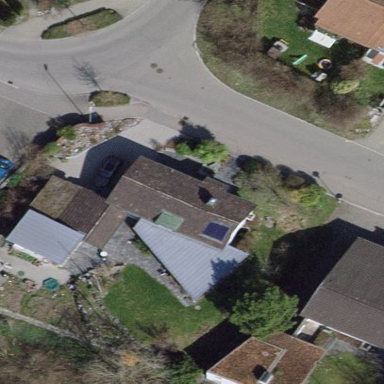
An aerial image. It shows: Detached building.